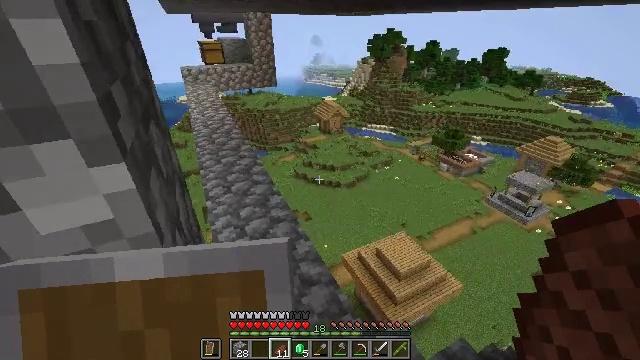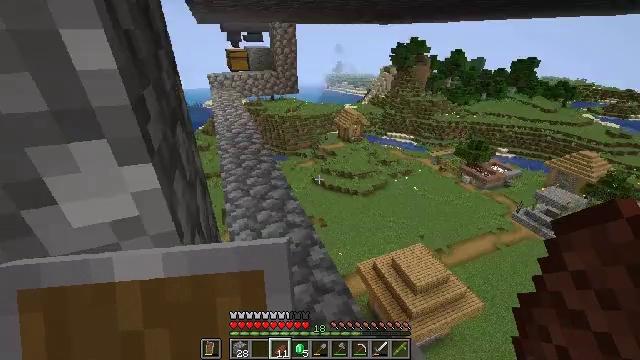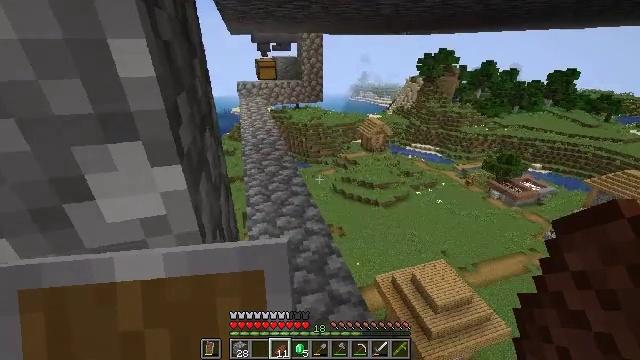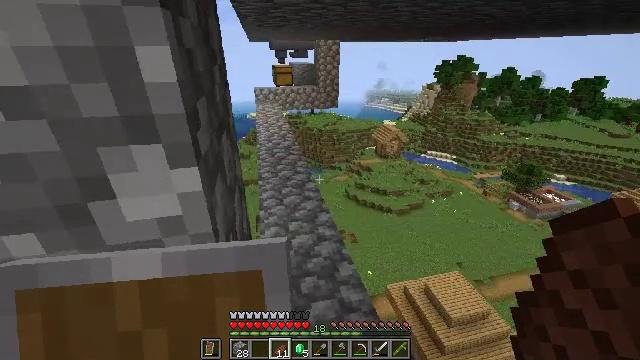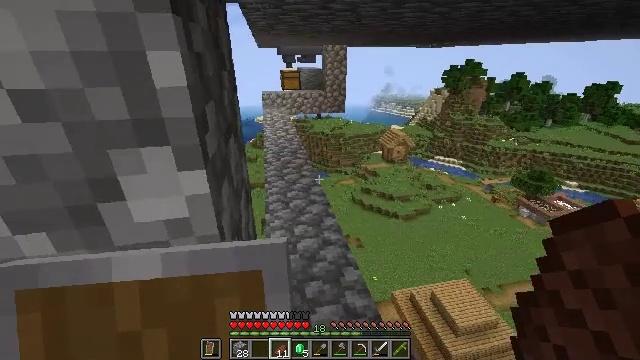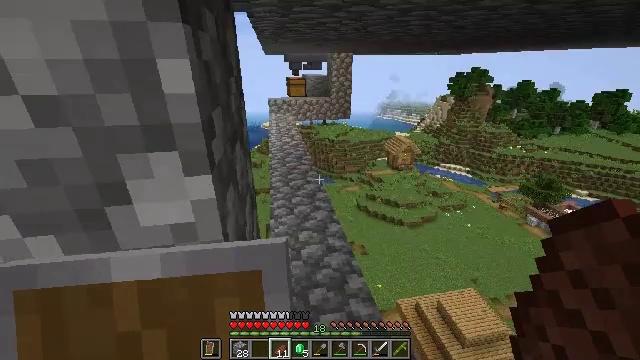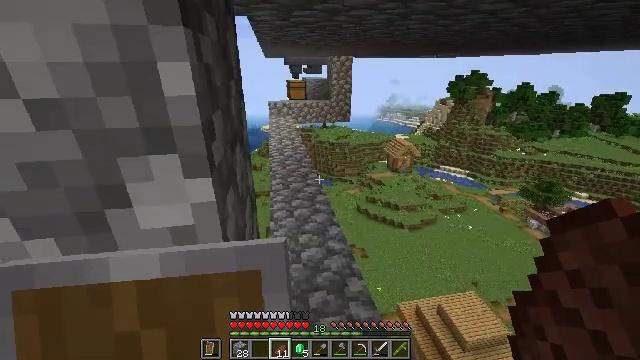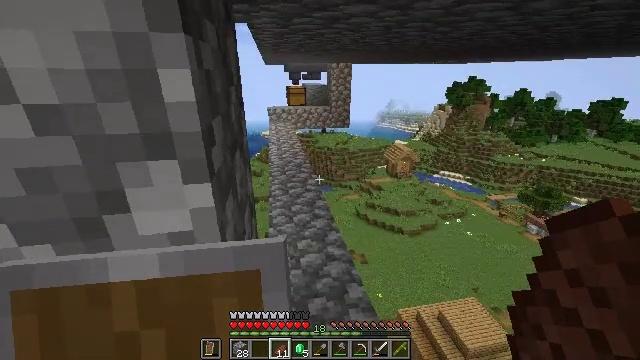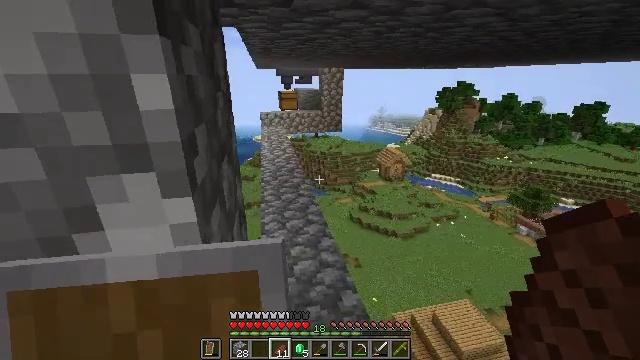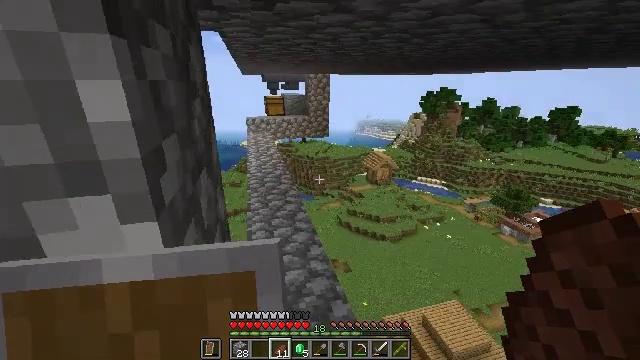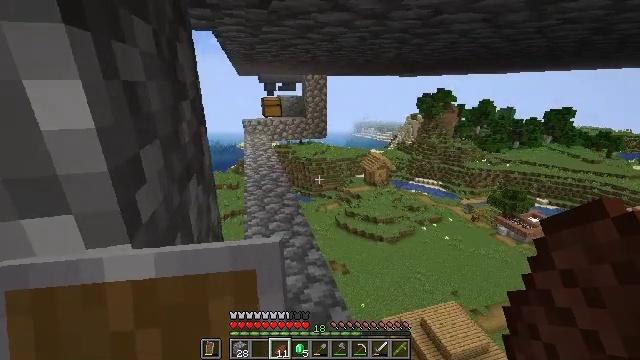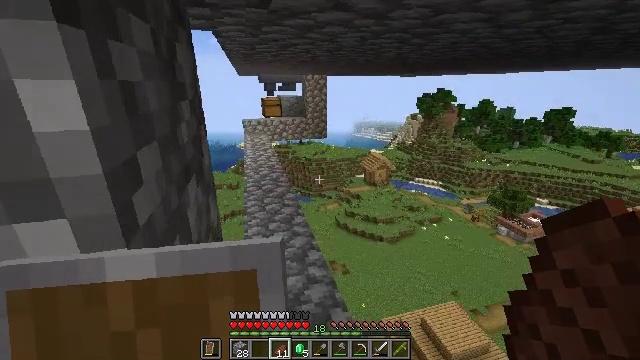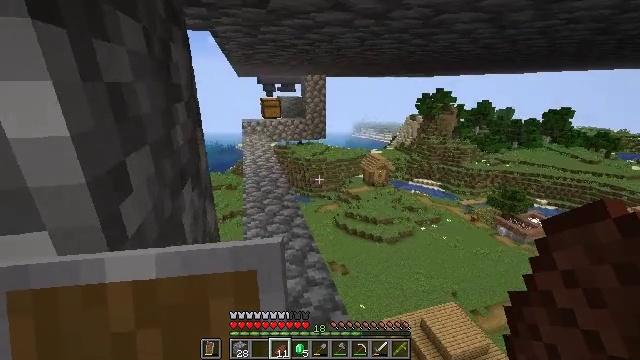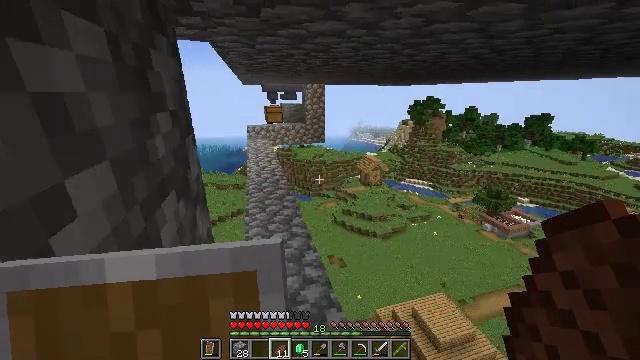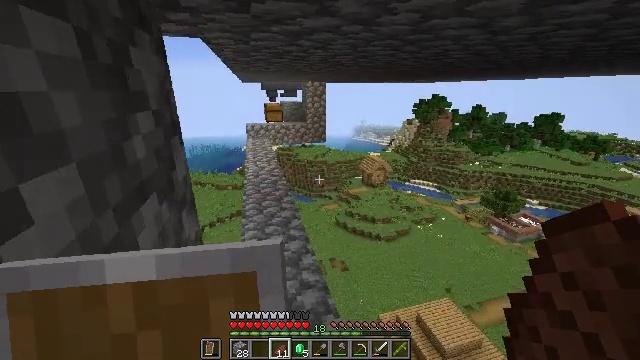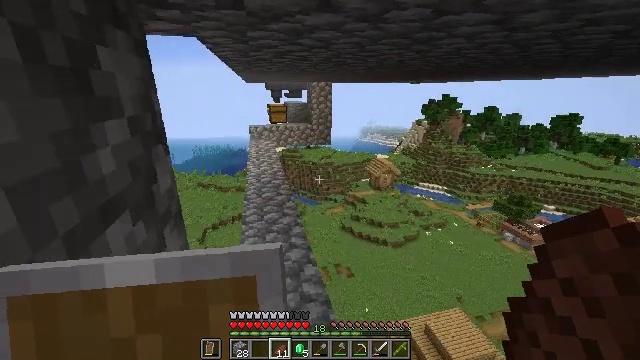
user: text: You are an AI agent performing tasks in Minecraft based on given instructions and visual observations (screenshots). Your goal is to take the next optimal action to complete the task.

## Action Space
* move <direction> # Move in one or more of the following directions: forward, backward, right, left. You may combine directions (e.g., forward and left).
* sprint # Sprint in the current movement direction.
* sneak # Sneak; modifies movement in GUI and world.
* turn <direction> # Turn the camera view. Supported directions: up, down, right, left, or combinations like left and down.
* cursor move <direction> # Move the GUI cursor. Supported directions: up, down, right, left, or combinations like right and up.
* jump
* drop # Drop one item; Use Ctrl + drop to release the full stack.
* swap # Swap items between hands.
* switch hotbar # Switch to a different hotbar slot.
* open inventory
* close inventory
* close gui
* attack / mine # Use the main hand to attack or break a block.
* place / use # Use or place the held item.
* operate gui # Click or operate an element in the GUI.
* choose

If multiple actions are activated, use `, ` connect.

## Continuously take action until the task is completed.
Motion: motion action
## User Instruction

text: Harm the villager.
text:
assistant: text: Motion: turn left and up
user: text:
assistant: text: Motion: turn left and up
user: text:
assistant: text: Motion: turn left and up
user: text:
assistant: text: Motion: turn left
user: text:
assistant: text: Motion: turn left and up
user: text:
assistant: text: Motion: no_op
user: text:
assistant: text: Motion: turn up
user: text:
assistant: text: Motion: move forward, turn right
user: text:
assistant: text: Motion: turn right and up
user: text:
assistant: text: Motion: no_op
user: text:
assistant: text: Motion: no_op
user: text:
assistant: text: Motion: move forward
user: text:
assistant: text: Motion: move forward
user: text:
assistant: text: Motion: move forward
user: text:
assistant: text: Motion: move forward, turn left
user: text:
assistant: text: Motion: move forward, turn left
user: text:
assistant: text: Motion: move forward, turn left
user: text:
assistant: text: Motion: move forward, turn left
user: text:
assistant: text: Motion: move forward
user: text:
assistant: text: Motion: move forward, turn left and up
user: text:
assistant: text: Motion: turn left
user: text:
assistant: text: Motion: no_op
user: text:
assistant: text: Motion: no_op
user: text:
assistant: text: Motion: no_op
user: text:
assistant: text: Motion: turn left
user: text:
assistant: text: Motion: no_op
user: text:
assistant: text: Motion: no_op
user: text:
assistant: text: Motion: no_op
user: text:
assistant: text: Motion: no_op
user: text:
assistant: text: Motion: no_op